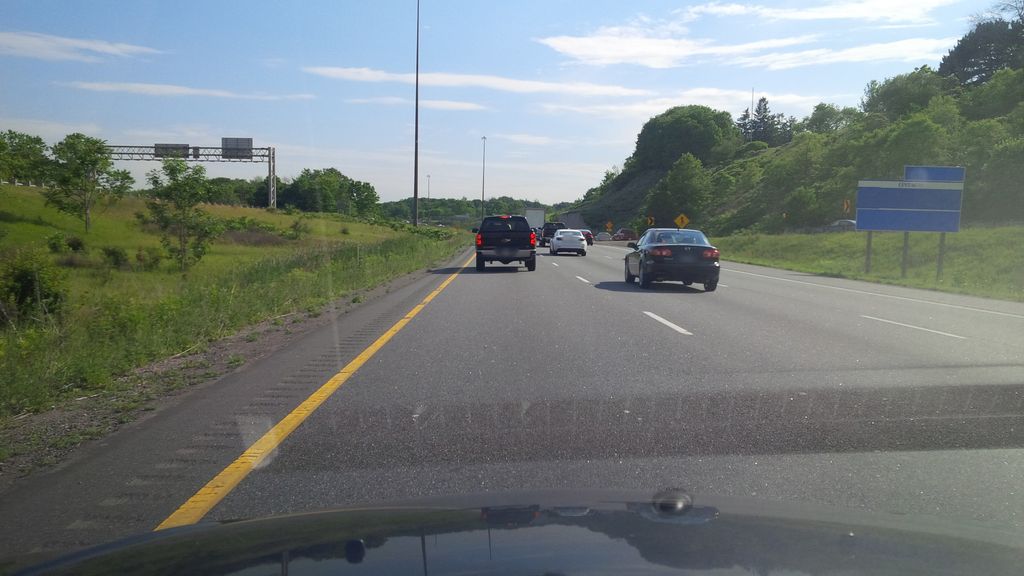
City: hamilton